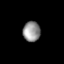
Tissue: prostate
Cell type: B cells
Senescence score: 0.7469
Nuclear area (px): 344
Mean DAPI intensity: 145.651